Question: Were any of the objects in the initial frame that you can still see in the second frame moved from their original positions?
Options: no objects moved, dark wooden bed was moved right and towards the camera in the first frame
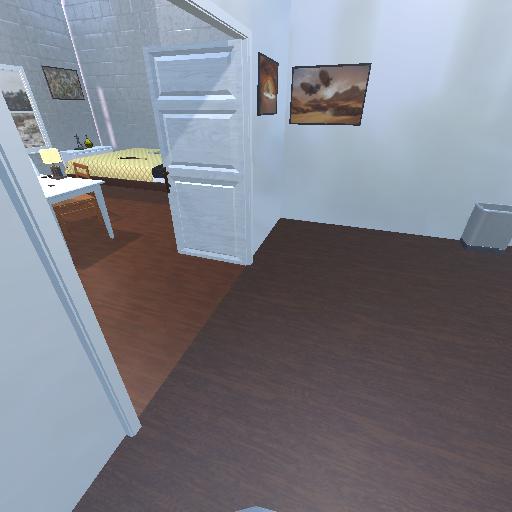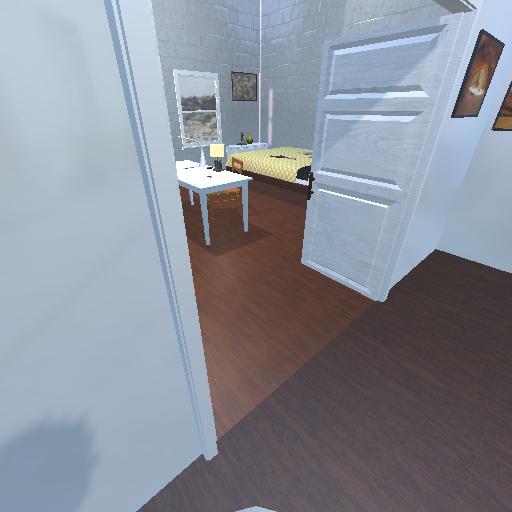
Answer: no objects moved